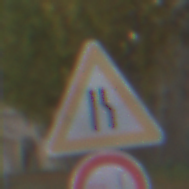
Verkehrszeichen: EinseitigVerengteFahrbahnRechts
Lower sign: VerbotUeberholenEinspurigeFahrzeuge
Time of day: MorningAfternoon
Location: Outdoor (Suburban)
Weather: PartlyCloudy
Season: NotSpecified
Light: Natural